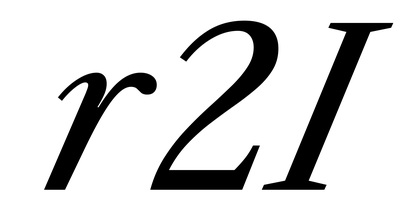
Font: LibreCaslonText-Italic_Italic